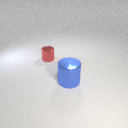
small red metal cylinder behind large blue metal cylinder